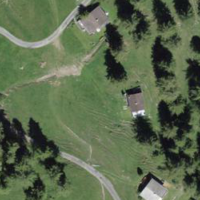
EUNIS habitat code: 44
Species observed at this site:
Callophrys rubi